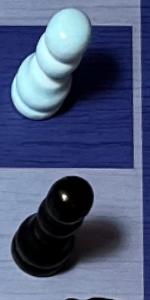
Label: Pawn_Black